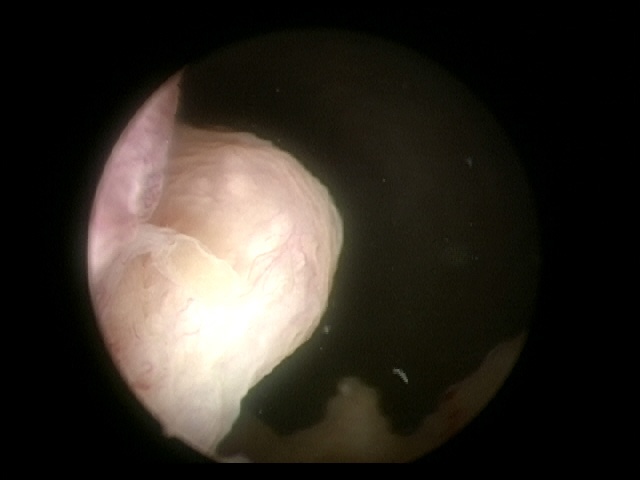
Modality: WLC
Class: Non-malignant
Subclass: CCG
Lesion: L2
Morphology: Papillary
Bladder cancer association: No